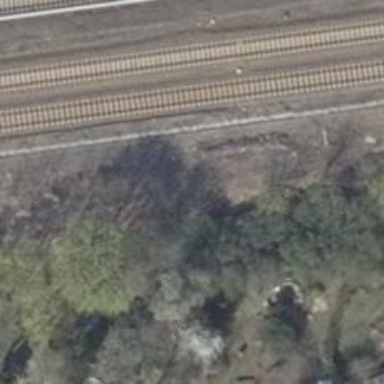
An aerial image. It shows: Abandoned railway yard.